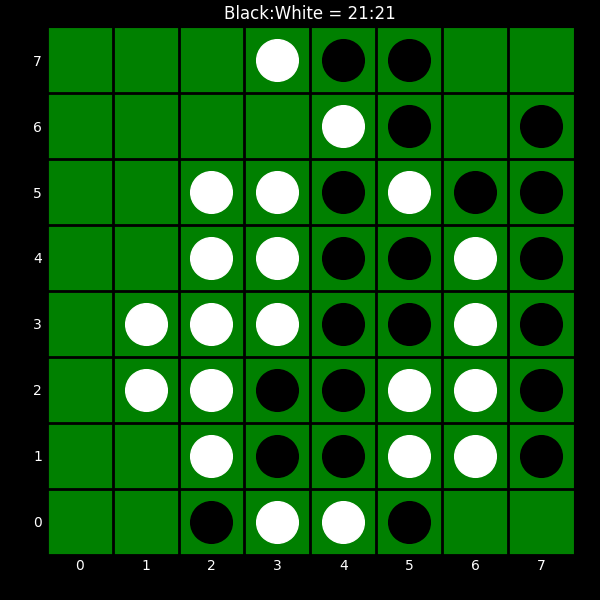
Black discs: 21
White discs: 21